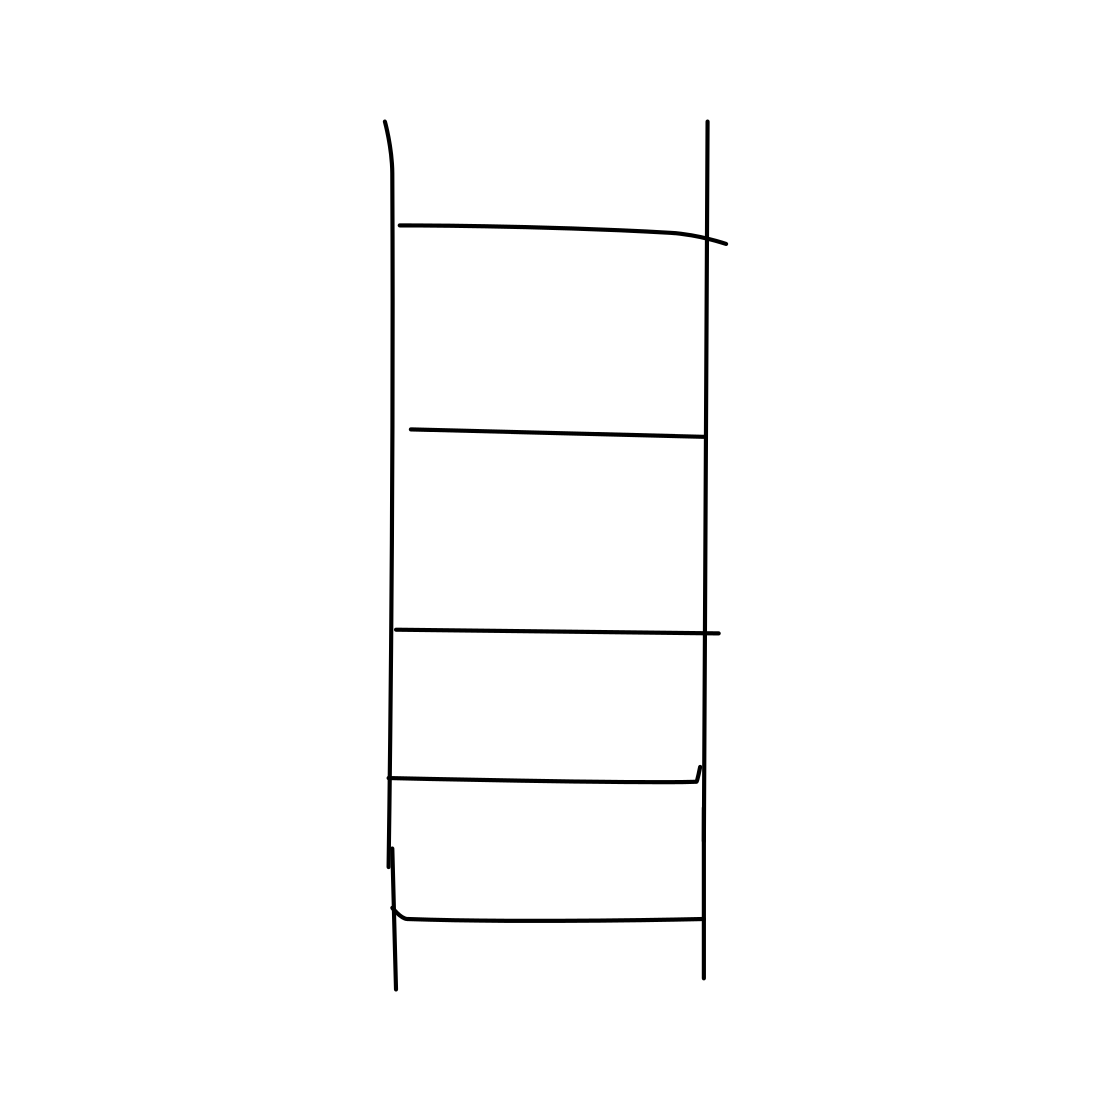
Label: ladder